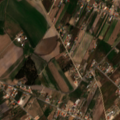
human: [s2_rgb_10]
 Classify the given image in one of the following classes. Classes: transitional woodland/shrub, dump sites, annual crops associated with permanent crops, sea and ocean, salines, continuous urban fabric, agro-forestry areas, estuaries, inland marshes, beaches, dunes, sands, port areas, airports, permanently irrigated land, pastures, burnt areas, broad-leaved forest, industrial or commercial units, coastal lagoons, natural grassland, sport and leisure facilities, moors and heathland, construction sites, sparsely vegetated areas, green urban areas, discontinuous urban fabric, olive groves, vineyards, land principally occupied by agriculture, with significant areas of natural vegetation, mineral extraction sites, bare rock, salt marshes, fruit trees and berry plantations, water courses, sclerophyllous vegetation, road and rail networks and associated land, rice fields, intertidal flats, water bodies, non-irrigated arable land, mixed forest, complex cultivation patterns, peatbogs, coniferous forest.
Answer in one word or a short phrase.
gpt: discontinuous urban fabric, permanently irrigated land, complex cultivation patterns, transitional woodland/shrub